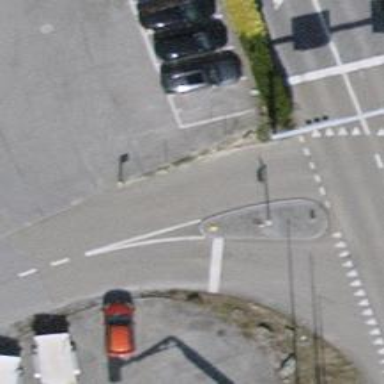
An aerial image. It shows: Road with traffic signals.